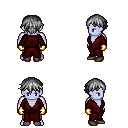
a pixel art fantasy rpg character, male body template, dark elf, purple skin, red robe, teal pants, gray short bangs hairstyle, gold gloves, maroon shoes, four views (front, back, left, right), 2x2 character sprite sheet, small pixel art, hard edges, no anti-aliasing